Field crop: maize
Growth stage: 1
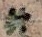
Species: chenopodium